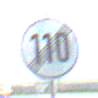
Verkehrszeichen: EndeGeschwindigkeit110
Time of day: MorningAfternoon
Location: Outdoor (Special)
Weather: Clear
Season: NotSpecified
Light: Natural